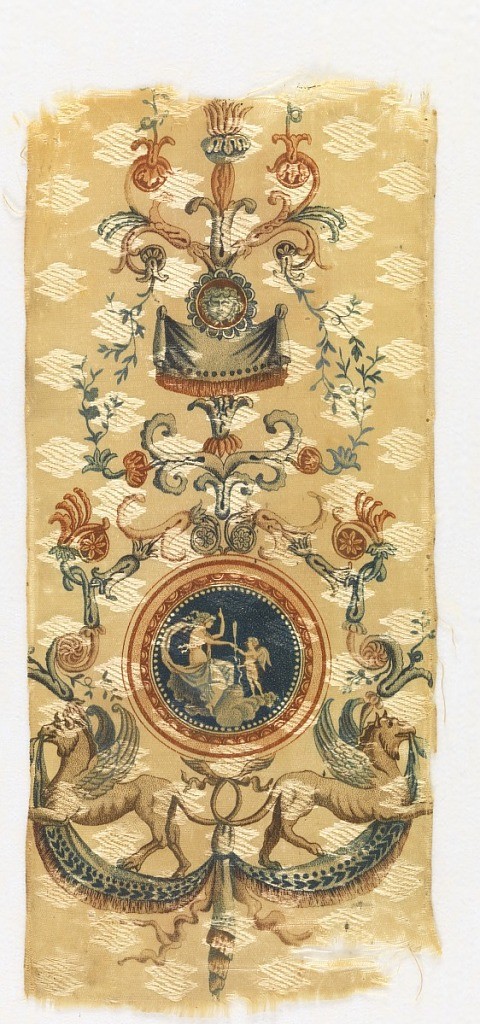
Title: Ribbon
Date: late 18th–early 19th century
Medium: silk Technique: printed
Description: Small fragment of cream-colored fancy satin ribbon with a printed design of two griffins holding swags of drapery in their mouths. Above them is a round medallion enclosing a nymph and cupid. At top, scrolling acanthus draperies and a mascaron. Printed in shades of brown and blue.